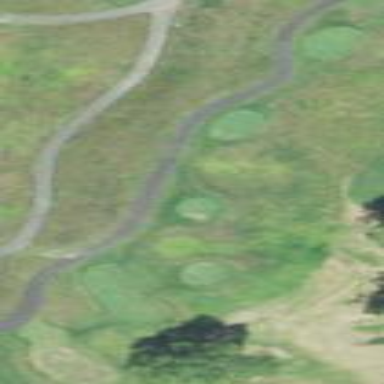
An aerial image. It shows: Rough grassy area used for golf.